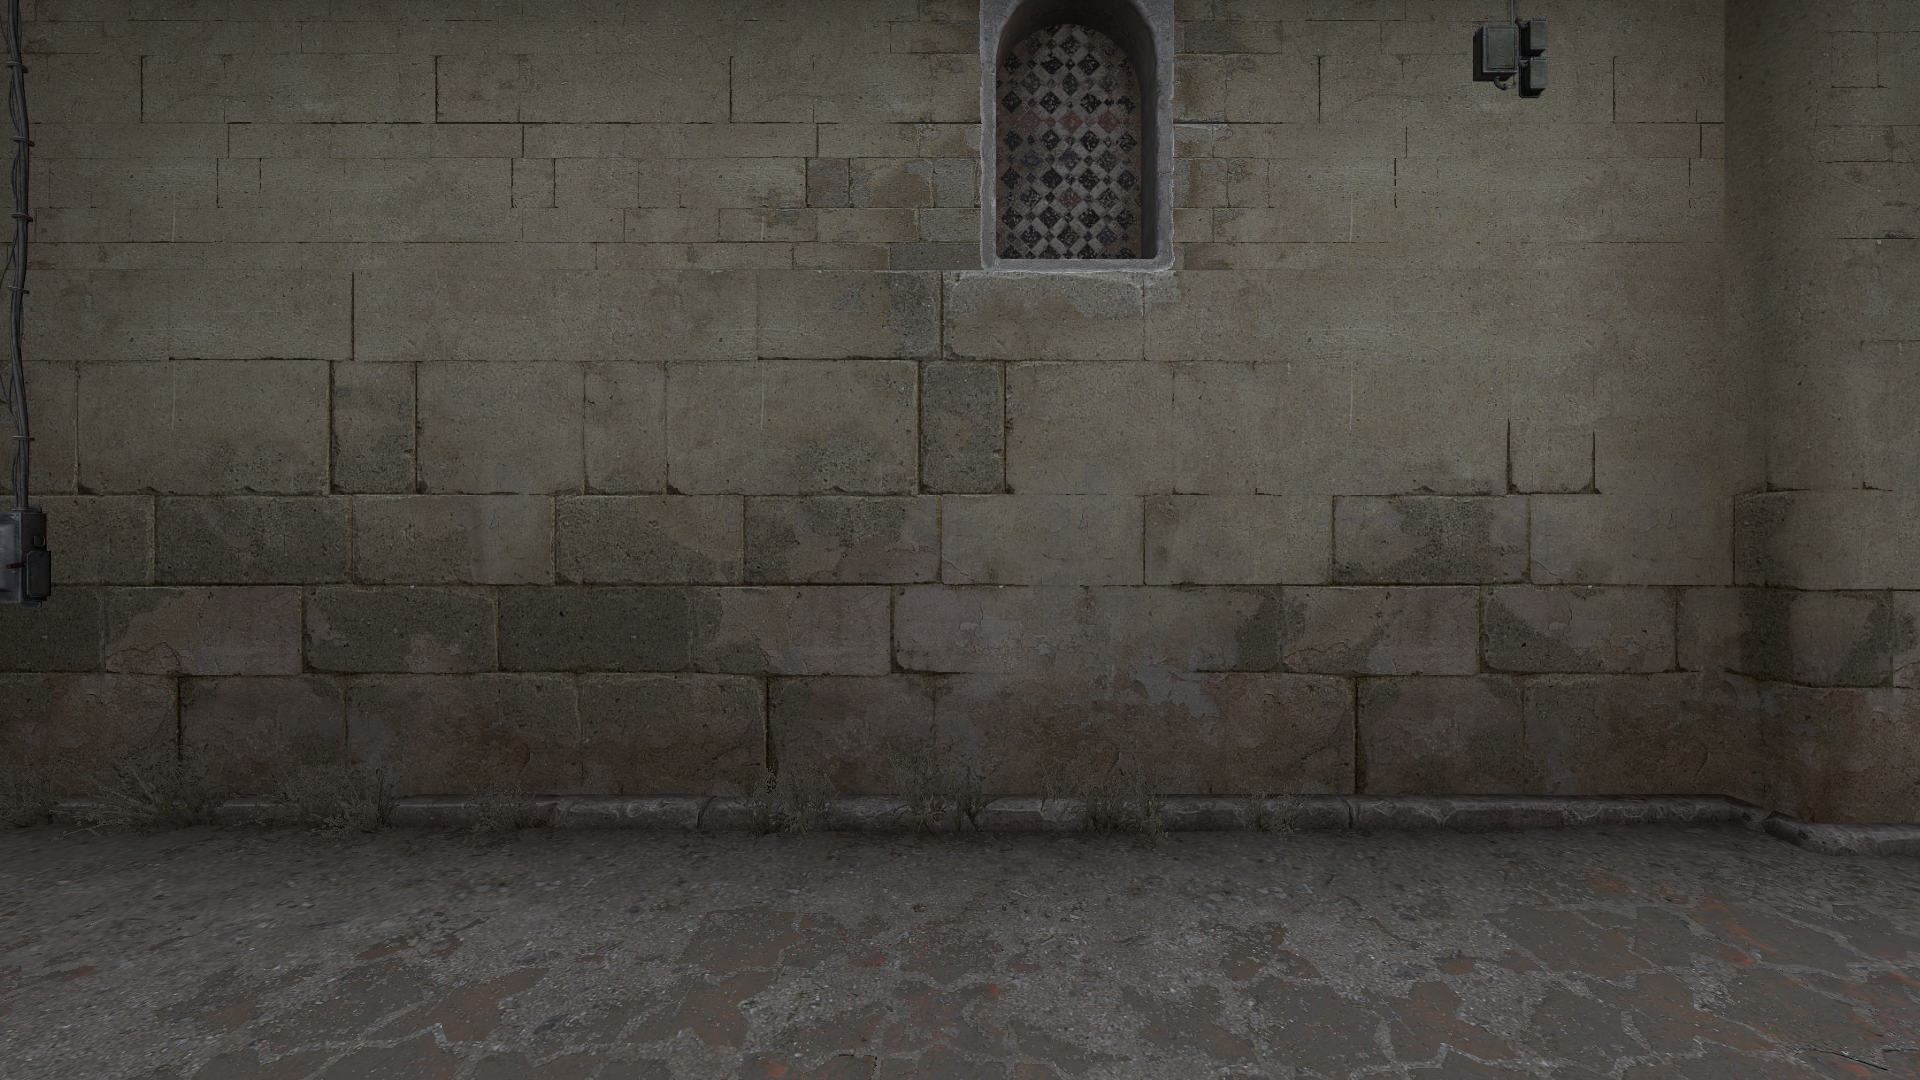
Map: de_dust2